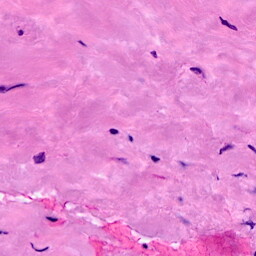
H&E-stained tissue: Breast